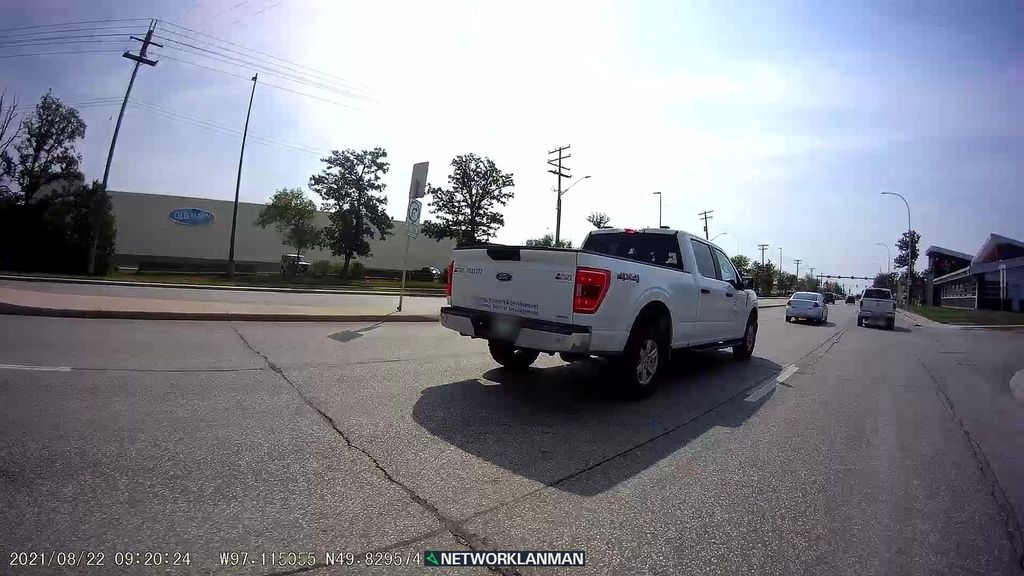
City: winnipeg